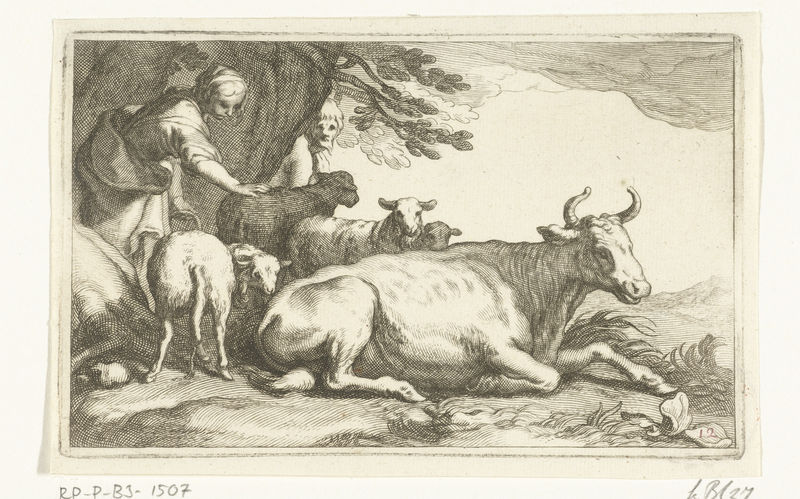
Titel: Pastorale scène met koe
Künstler: Frederick Bloemaert
Standort: Amsterdam
Institution: Rijksmuseum
Schlagwörter: homme, femme, gravure, arbre, main, champ, nuage, vache, taureau, geste, bergère, pré, satyre, troupeau, mouton, encore